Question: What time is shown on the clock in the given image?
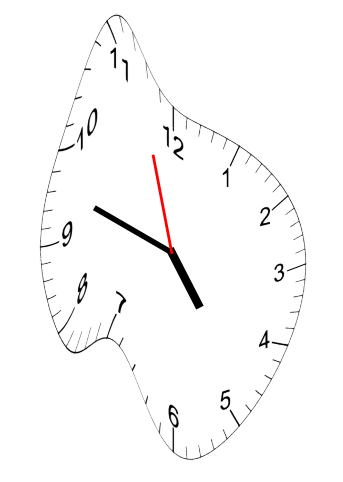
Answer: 04:47:57